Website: home-depot
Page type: delivery-shipping
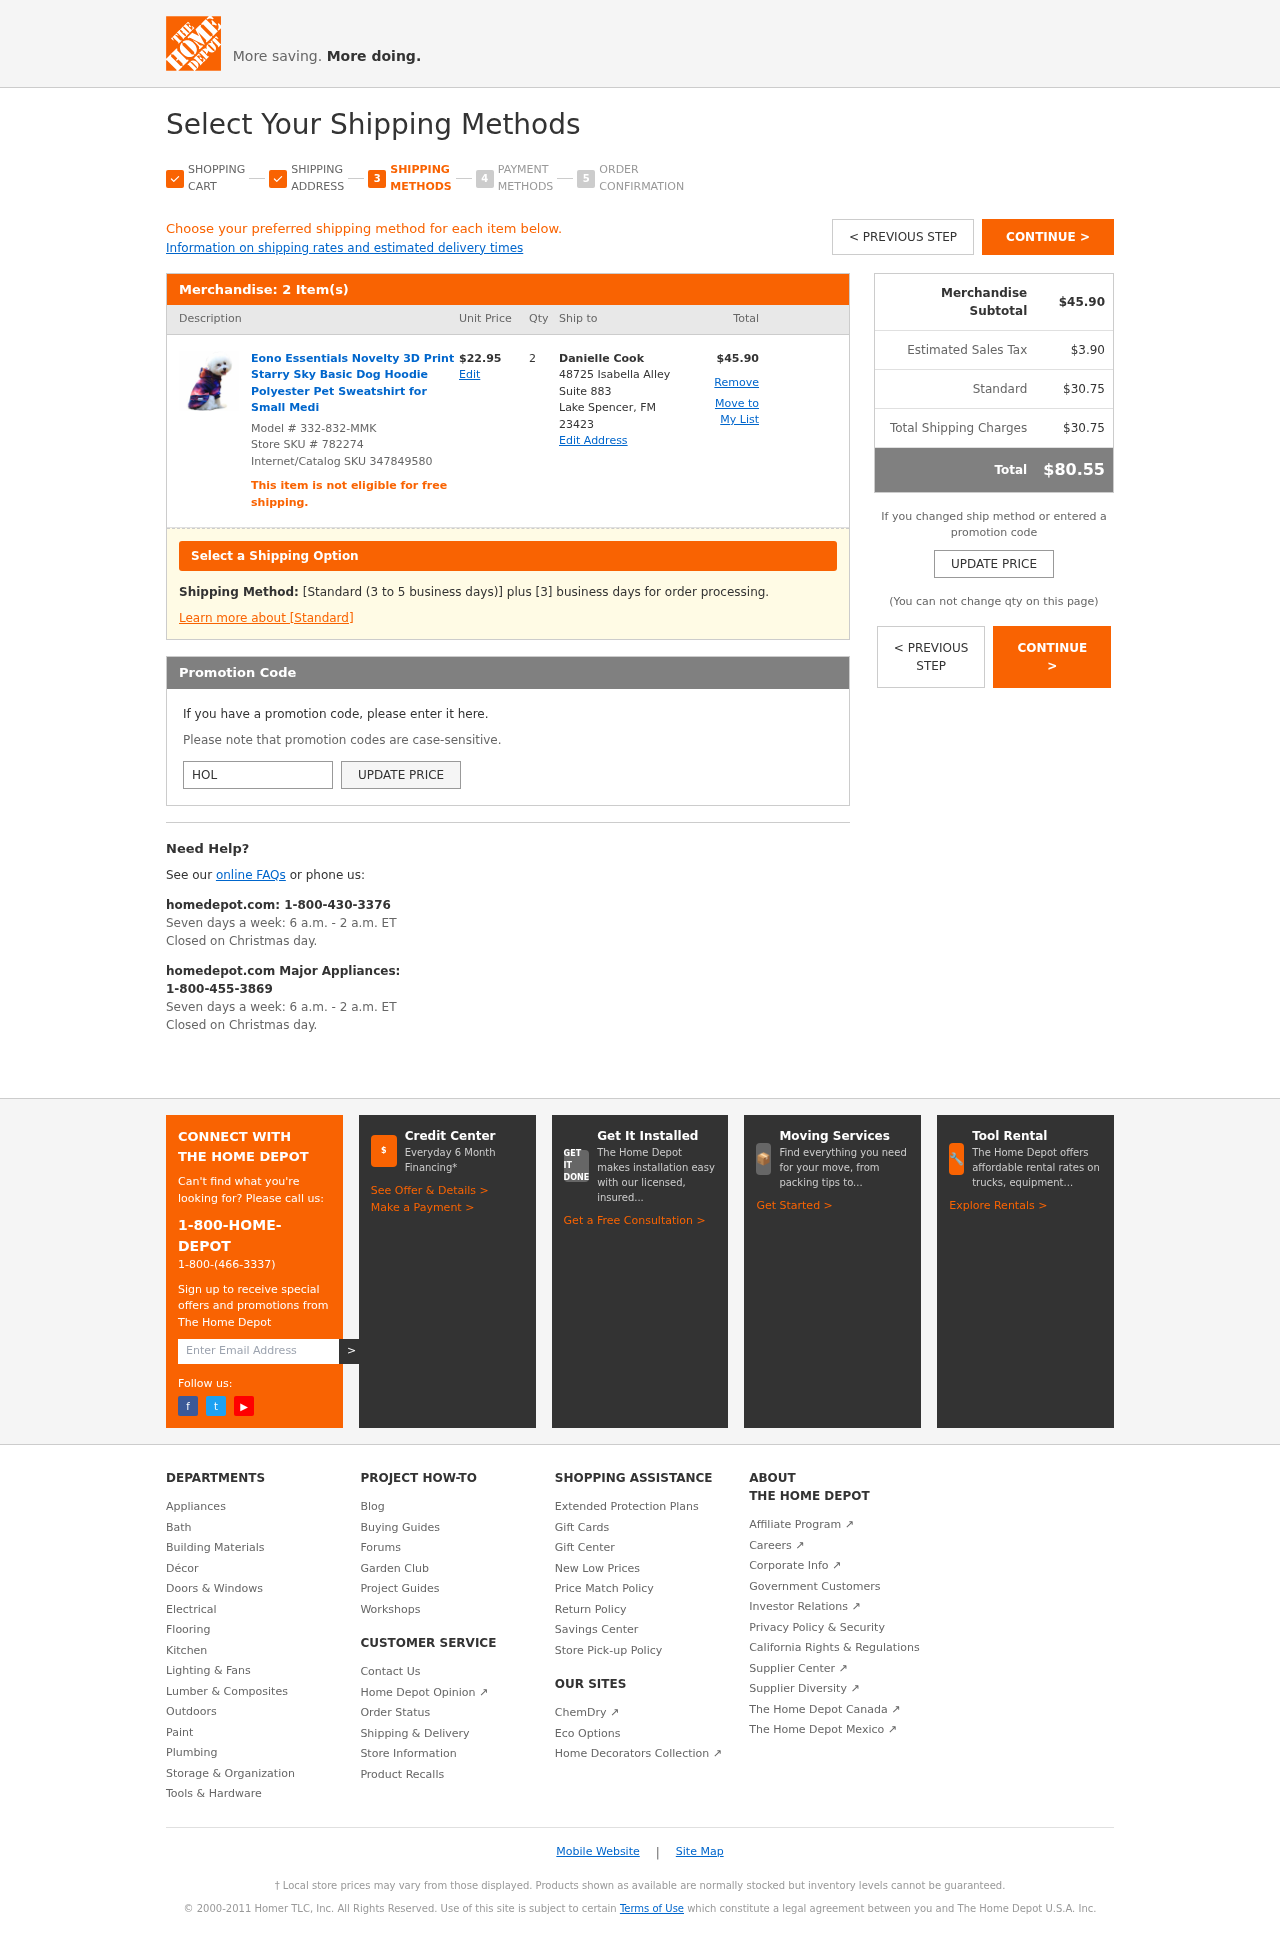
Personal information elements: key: PII_CITY_STATE_ZIP
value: Lake Spencer, FM 23423
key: PII_FULLNAME
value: Danielle Cook
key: PII_PROMO_CODE
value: HOLIDAY57
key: PII_STREET
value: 48725 Isabella Alley Suite 883
Product elements: key: PRODUCT1_NAME
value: Eono Essentials Novelty 3D Print Starry Sky Basic Dog Hoodie Polyester Pet Sweatshirt for Small Medi
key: PRODUCT1_PRICE
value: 22.95
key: PRODUCT1_QUANTITY
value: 2
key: PRODUCT_MODEL_NUMBER
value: Model # 332-832-MMK
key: PRODUCT1_LINE_TOTAL
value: $45.90
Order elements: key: ORDER_NUM_ITEMS
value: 2 Item(s)
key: ORDER_SUBTOTAL
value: $45.90
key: ORDER_TAX
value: $3.90
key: ORDER_SHIPPING_COST
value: $30.75
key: ORDER_SHIPPING_TOTAL
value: $30.75
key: ORDER_TOTAL
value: $80.55
Other elements: key: STORE_SKU
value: Store SKU # 782274
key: INTERNET_SKU
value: Internet/Catalog SKU 347849580